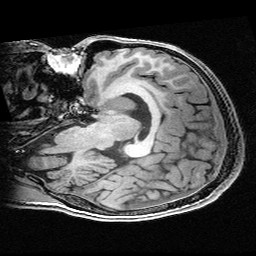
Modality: T1w
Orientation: sagittal
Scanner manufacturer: ge
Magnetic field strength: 3 T
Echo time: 0.00318 s